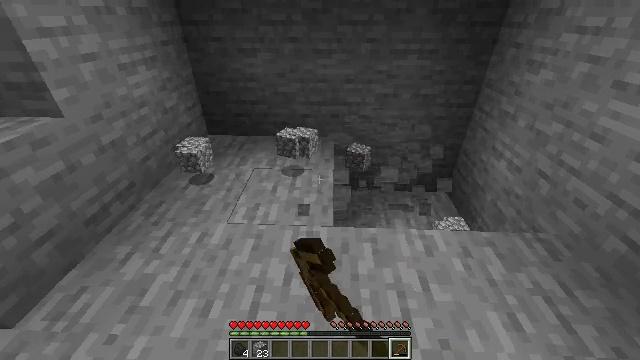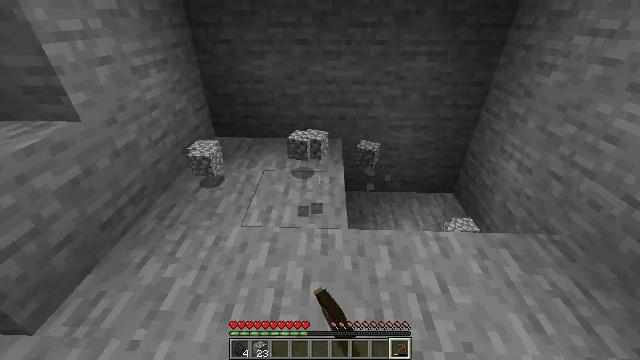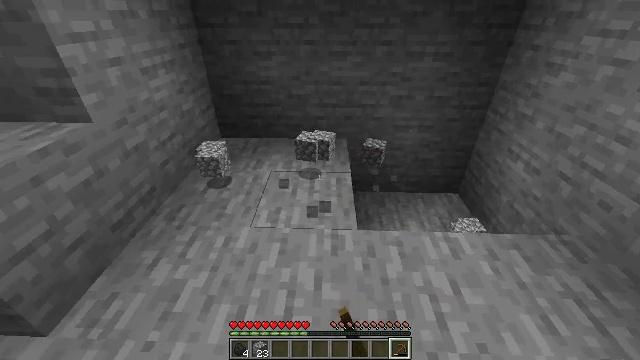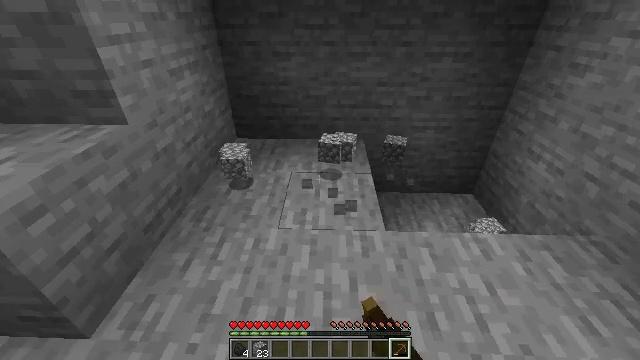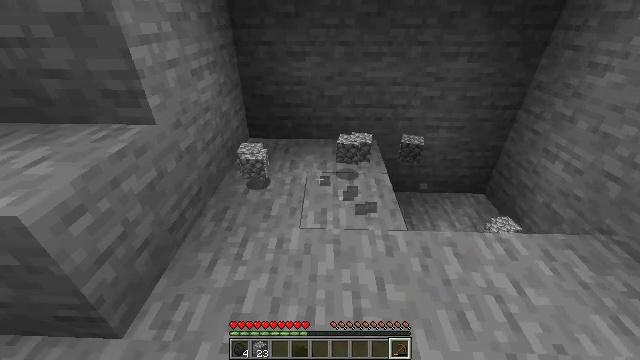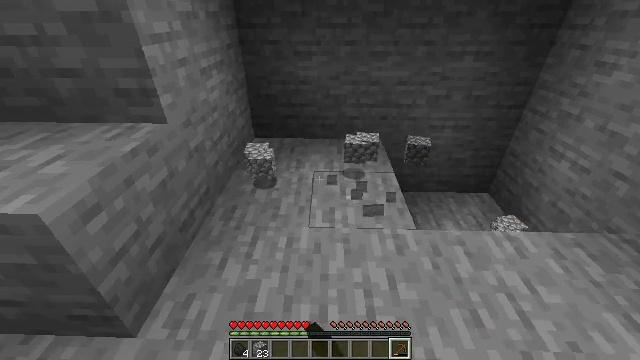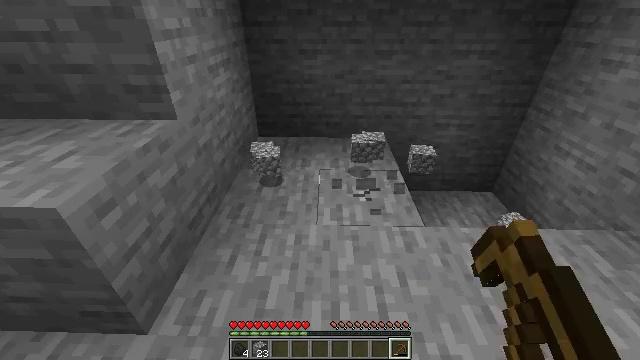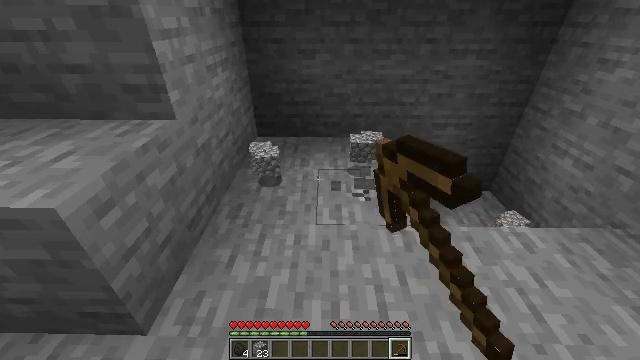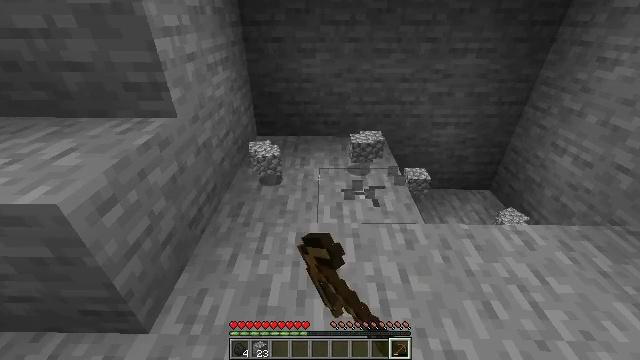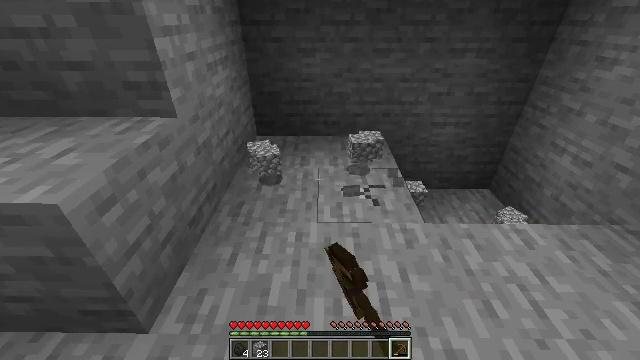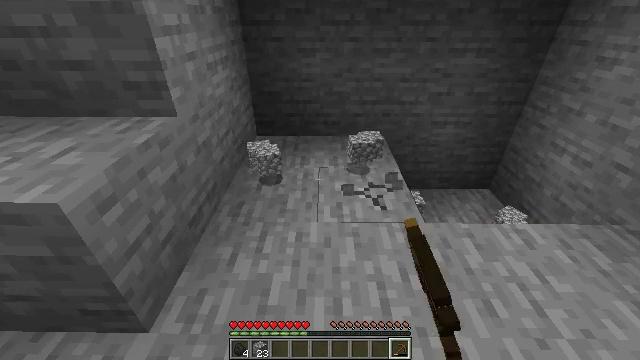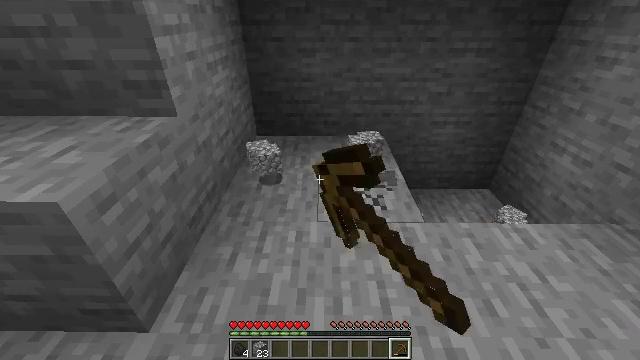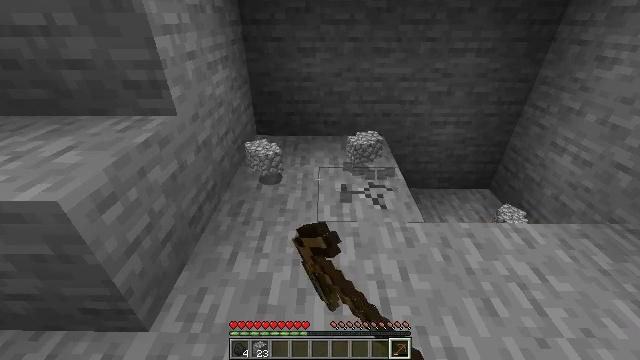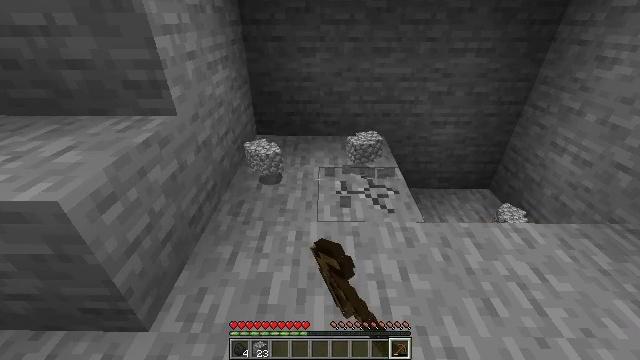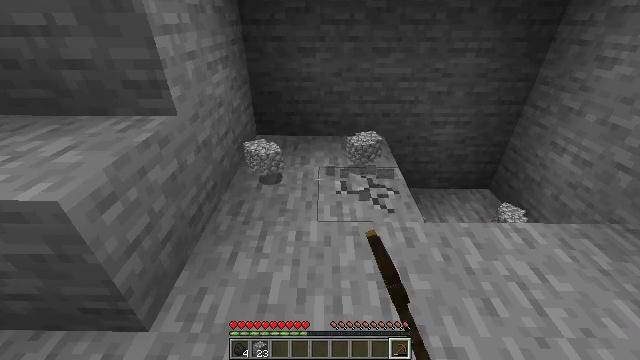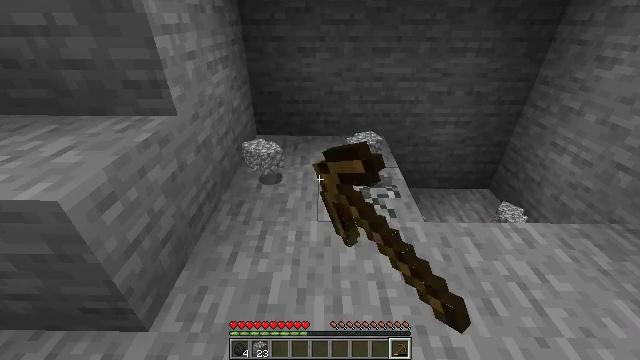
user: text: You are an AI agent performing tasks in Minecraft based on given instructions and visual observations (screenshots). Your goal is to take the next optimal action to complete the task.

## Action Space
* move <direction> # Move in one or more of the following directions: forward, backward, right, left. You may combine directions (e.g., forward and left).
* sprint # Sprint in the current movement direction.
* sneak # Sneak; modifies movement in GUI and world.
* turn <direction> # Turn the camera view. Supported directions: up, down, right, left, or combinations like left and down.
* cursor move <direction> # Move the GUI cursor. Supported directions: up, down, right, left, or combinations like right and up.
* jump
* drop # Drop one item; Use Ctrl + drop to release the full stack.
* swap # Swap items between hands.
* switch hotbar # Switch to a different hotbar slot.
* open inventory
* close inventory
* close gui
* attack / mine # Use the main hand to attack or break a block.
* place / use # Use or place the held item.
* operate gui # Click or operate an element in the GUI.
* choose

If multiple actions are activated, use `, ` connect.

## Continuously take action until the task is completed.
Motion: motion action
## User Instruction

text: Mine stone underground.
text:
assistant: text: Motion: move left, attack / mine
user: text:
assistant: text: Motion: move left, attack / mine
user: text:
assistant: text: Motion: move left, attack / mine
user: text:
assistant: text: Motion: attack / mine
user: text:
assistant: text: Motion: attack / mine
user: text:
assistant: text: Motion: attack / mine
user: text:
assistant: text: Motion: attack / mine
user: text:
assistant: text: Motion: attack / mine
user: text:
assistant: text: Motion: attack / mine
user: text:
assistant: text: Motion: attack / mine
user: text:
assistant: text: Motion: attack / mine
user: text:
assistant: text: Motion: attack / mine
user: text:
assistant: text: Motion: attack / mine
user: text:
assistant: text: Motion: attack / mine
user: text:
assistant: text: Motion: attack / mine
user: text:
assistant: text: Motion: attack / mine
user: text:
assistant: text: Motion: attack / mine
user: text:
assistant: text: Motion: attack / mine
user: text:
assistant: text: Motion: attack / mine
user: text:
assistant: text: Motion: attack / mine
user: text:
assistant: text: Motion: attack / mine
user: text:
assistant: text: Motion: attack / mine
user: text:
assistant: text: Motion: attack / mine
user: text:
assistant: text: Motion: attack / mine
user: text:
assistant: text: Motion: attack / mine
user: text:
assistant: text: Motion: attack / mine
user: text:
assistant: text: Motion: attack / mine
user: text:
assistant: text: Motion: attack / mine
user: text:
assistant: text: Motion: attack / mine
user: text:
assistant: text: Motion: attack / mine